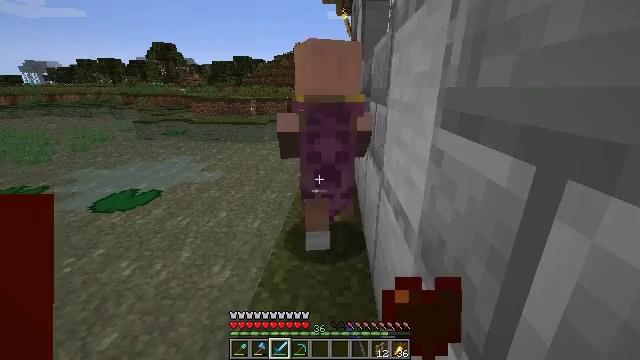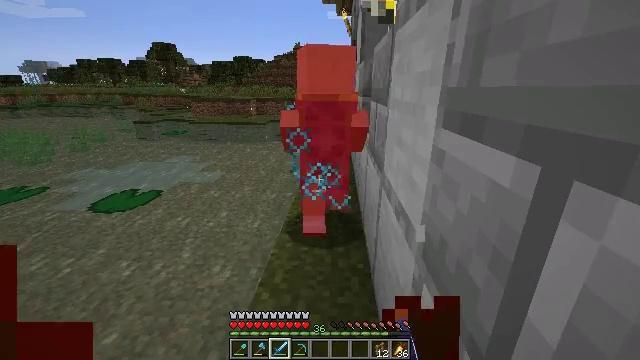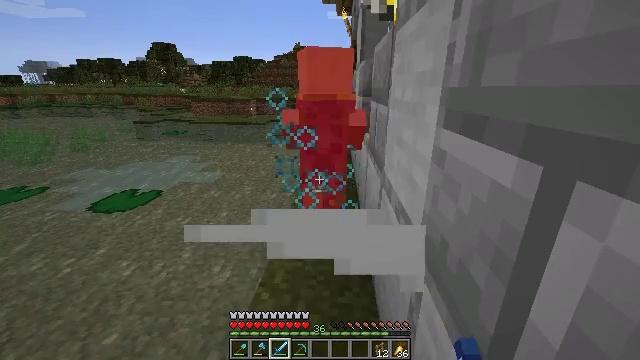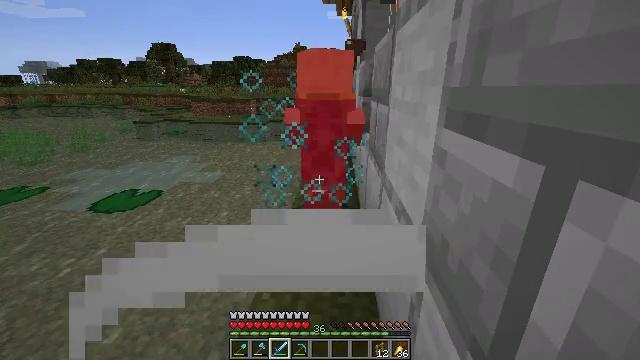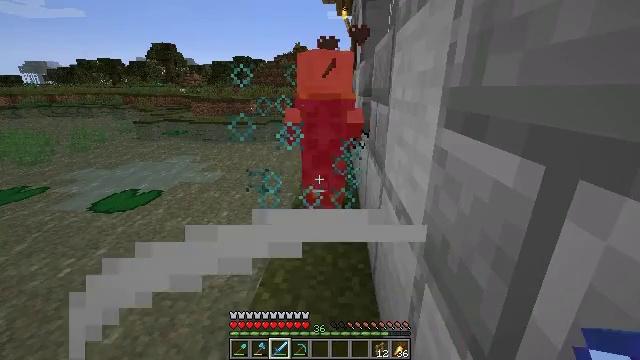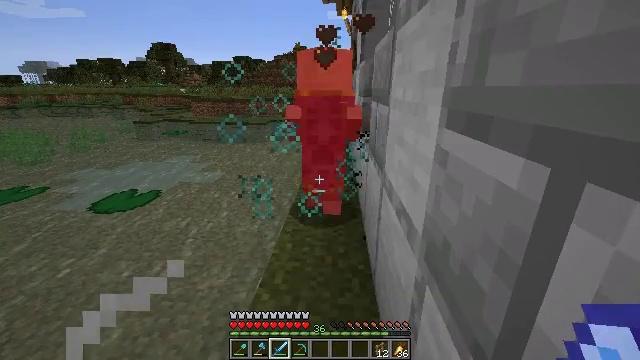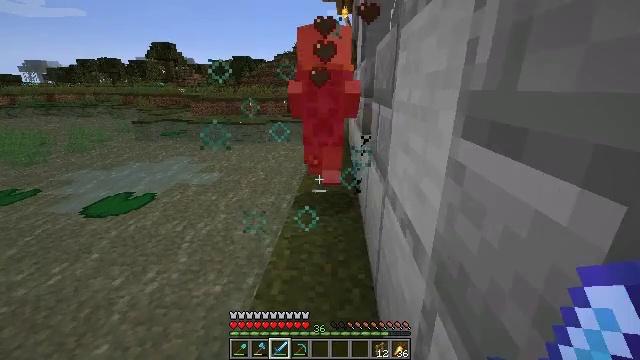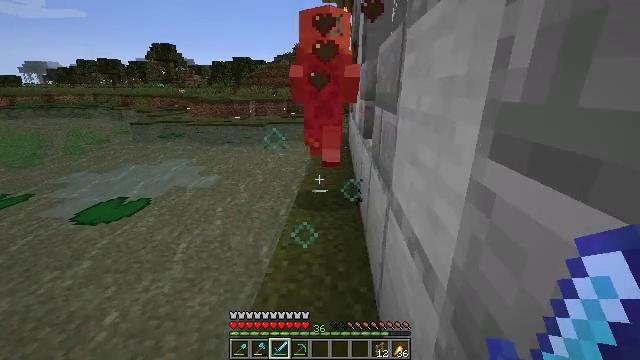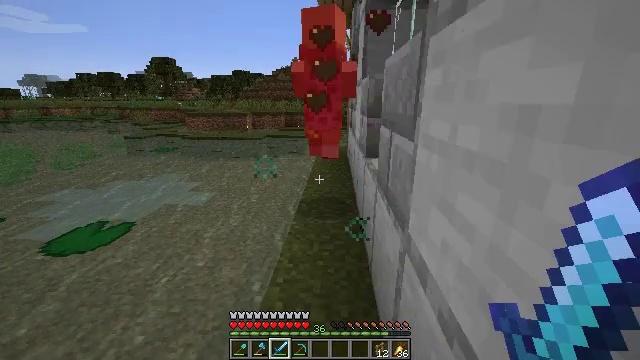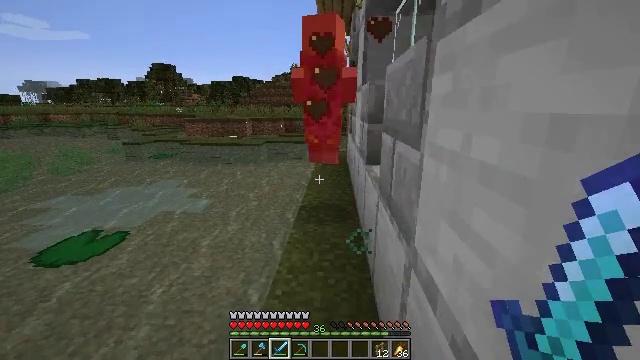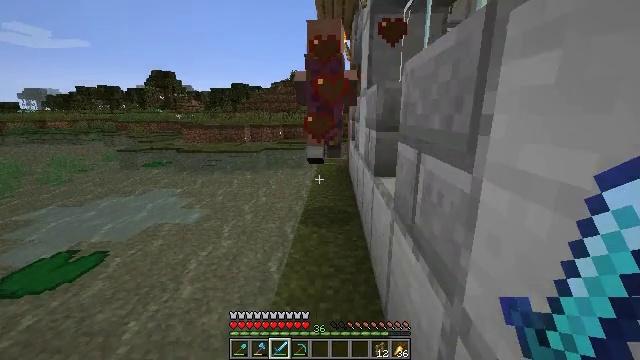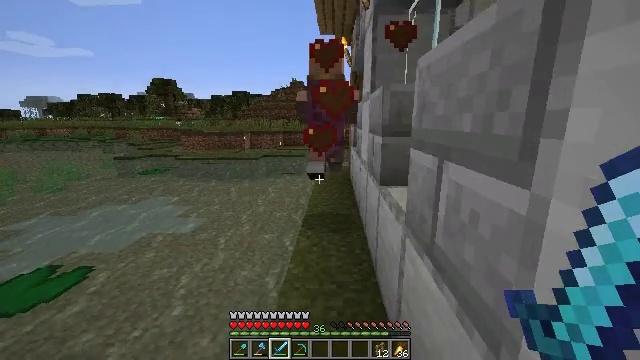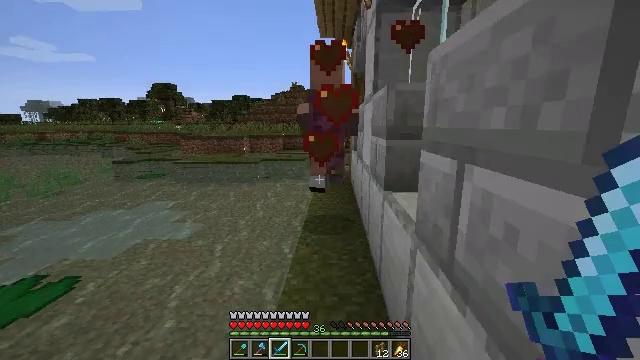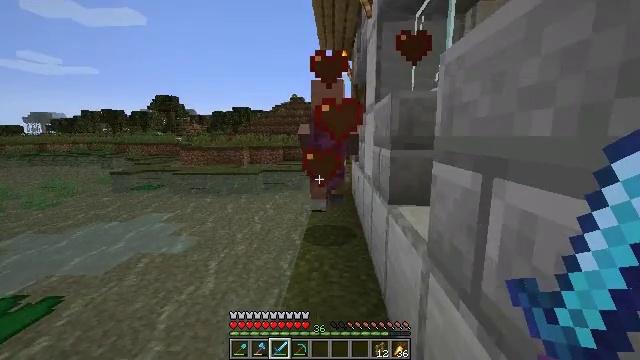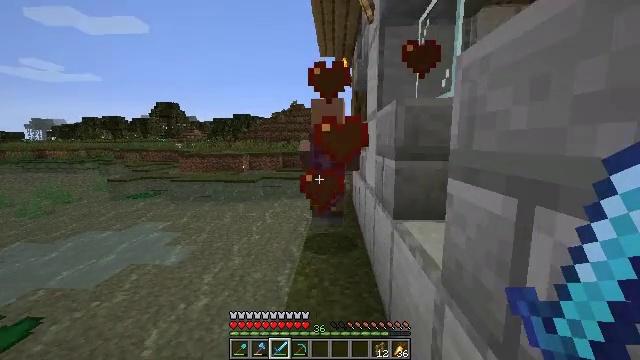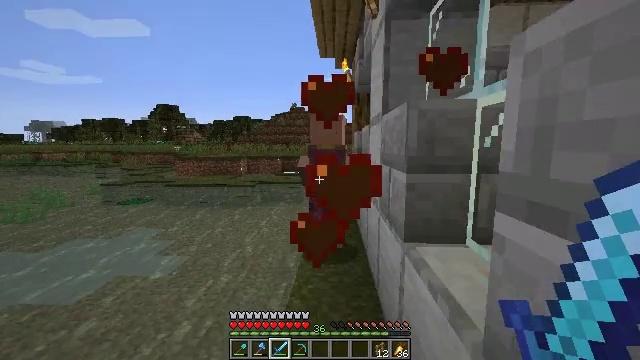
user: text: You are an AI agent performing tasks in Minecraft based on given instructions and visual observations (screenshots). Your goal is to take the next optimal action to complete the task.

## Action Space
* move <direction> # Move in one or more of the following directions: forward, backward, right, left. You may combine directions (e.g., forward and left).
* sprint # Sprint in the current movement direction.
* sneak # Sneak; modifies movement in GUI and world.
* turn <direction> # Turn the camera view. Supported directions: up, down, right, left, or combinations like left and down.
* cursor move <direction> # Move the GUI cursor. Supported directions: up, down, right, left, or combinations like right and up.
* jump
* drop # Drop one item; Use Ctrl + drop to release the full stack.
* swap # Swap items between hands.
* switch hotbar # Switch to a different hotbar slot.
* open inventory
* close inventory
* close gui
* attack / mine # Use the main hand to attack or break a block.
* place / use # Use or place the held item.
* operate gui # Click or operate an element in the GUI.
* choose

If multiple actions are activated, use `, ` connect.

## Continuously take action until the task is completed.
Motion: motion action
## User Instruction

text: Kill a villager.
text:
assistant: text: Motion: no_op
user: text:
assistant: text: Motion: no_op
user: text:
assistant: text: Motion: no_op
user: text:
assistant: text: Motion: no_op
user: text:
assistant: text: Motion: move forward
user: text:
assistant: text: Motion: move forward
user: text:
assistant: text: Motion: move forward
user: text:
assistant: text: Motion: move forward, turn up
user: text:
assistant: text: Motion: move forward, turn up
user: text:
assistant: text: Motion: move forward, turn up
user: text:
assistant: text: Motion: move forward, turn up
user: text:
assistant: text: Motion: move forward
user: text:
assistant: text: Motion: move forward, turn up
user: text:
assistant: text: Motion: move forward, turn up
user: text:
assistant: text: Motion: move forward
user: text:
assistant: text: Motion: move forward, sprint
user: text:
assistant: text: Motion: move forward, sprint
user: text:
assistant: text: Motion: move forward, sprint
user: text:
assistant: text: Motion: move forward, sprint
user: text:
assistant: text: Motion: move forward, turn right
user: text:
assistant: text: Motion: move forward, turn right and down
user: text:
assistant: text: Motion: move forward
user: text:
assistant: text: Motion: move forward, attack / mine
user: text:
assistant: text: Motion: move forward, attack / mine
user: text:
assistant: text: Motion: move forward, attack / mine
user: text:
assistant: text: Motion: move forward, attack / mine
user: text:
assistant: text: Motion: move forward
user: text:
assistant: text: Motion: move forward
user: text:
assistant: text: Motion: move forward, sprint
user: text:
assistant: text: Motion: move forward, sprint